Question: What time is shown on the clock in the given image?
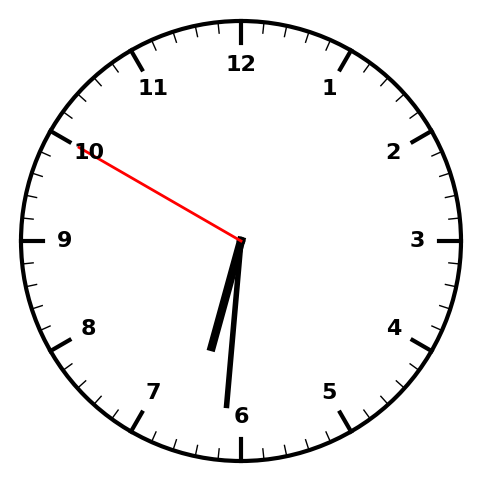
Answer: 06:30:50